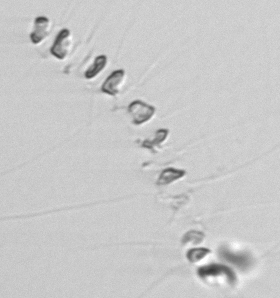
Label: Chaetoceros_socialis